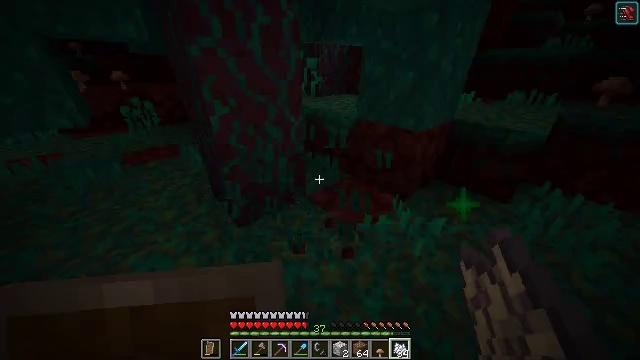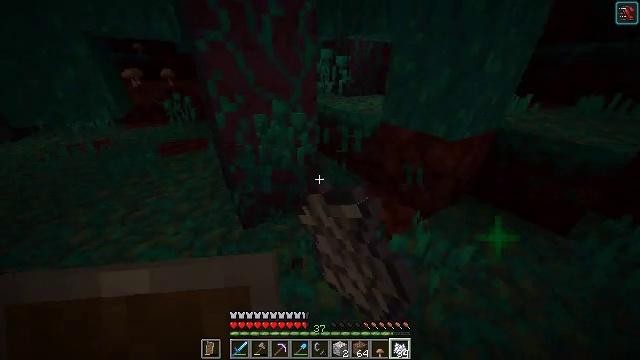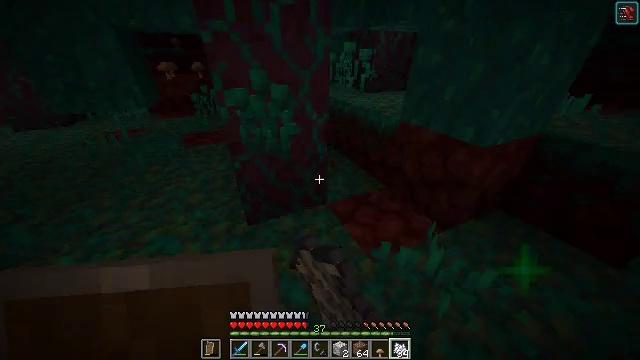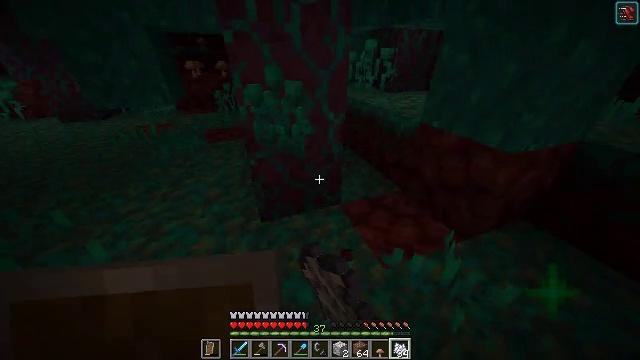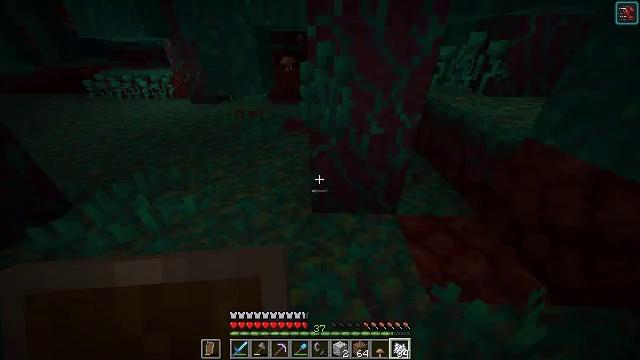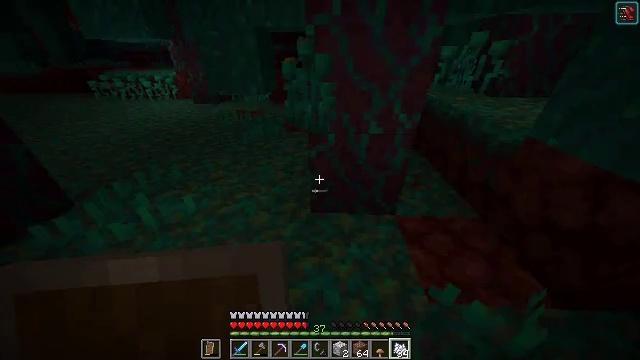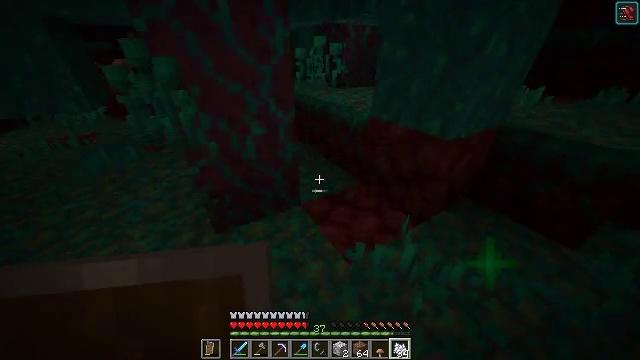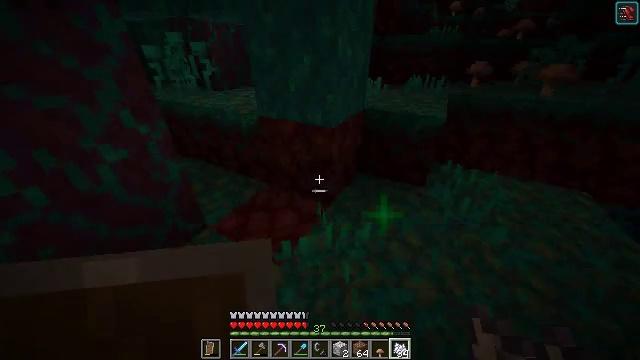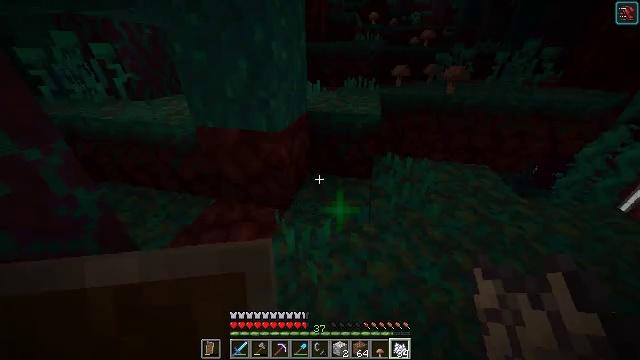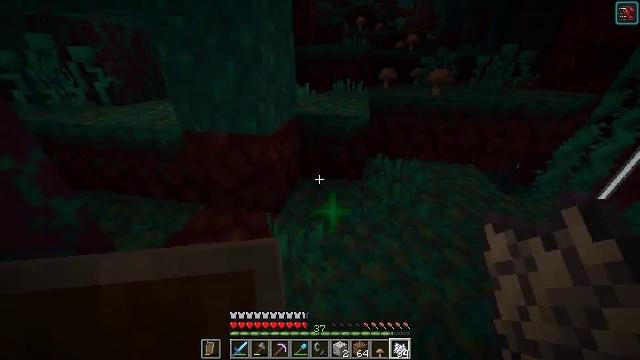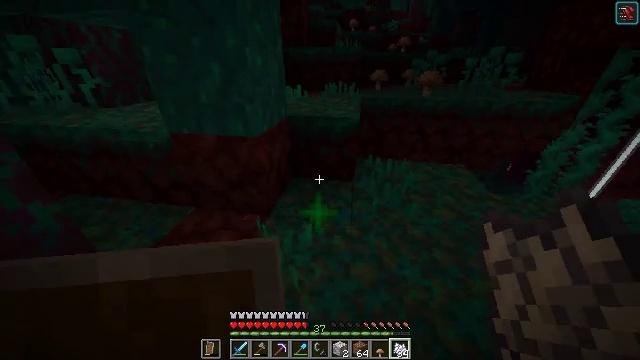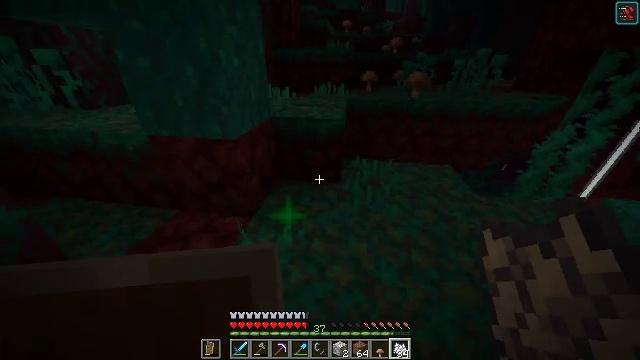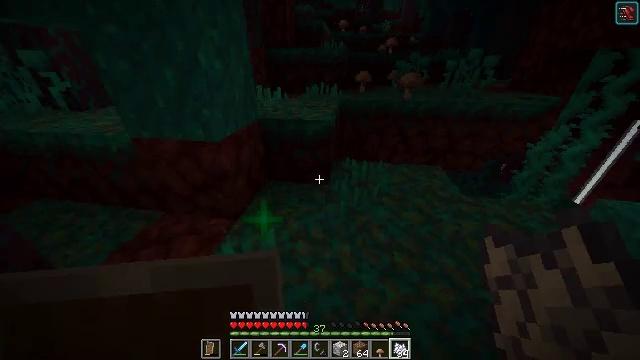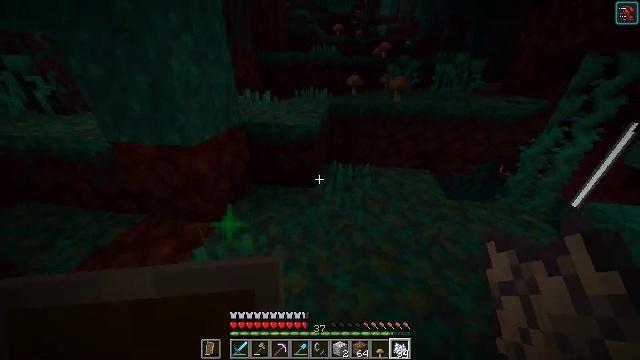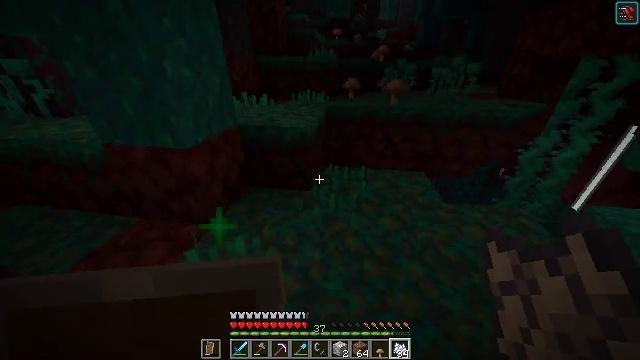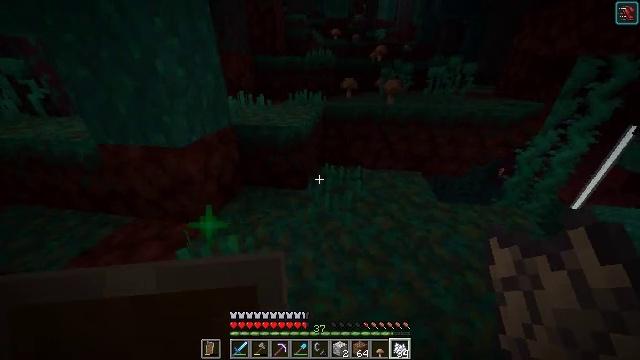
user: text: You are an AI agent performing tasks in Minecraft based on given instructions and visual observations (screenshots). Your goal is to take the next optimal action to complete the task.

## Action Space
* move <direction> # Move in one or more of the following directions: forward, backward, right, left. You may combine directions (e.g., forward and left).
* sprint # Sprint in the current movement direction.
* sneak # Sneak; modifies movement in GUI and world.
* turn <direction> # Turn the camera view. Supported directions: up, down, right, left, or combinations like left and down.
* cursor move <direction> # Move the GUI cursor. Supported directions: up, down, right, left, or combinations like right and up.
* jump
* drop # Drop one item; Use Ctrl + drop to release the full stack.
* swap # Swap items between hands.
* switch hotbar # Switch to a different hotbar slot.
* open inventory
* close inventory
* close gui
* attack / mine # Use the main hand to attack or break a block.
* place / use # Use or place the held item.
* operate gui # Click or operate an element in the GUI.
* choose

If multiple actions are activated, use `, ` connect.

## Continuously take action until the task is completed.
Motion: motion action
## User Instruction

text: Collect nether sprouts from a crimson forest.
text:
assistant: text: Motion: move forward and move right, turn left, attack / mine
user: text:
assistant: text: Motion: turn left and down, attack / mine
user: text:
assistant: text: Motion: turn left, attack / mine
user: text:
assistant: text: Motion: turn left
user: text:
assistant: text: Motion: no_op
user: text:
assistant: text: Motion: turn right
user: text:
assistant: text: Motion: turn right
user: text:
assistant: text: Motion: turn right
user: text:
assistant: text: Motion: turn right
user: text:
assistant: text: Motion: move right, turn right
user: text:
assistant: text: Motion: move right
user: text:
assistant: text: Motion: move right
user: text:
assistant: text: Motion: no_op
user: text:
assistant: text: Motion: no_op
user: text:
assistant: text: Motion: no_op
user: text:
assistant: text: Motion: no_op
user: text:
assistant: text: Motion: turn left and up
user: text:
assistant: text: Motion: turn left and down
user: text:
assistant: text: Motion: turn left and down
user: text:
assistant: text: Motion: turn left and down, attack / mine
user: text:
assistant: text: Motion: turn left, attack / mine
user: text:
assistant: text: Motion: move forward, turn left and up, attack / mine
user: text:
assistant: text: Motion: move forward, turn left and up, attack / mine
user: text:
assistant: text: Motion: move forward, turn left and up, attack / mine
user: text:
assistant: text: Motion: move forward, turn left and up, attack / mine
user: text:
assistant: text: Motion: move forward, turn left and up, attack / mine
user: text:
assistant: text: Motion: move forward, turn left, attack / mine
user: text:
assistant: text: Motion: turn left, attack / mine
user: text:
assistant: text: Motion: turn left, attack / mine
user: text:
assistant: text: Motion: turn left and down, attack / mine